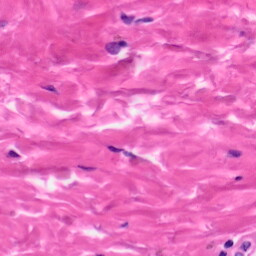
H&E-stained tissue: Skin